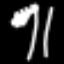
Label: palm tree